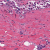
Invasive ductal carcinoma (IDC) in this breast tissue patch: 0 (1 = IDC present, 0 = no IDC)